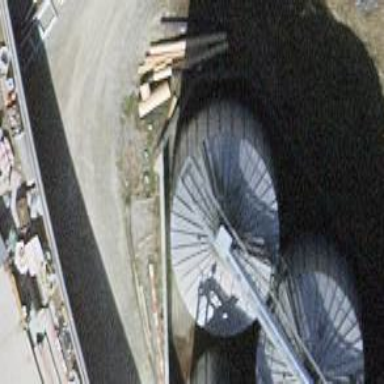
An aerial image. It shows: Silo.